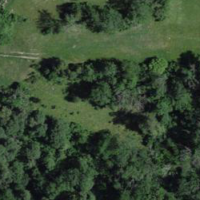
EUNIS habitat code: 43
Species observed at this site:
Oenanthe oenanthe
Turdus philomelos
Emberiza citrinella
Sylvia borin
Dendrocopos major
Turdus viscivorus
Falco peregrinus
Jynx torquilla
Sylvia atricapilla
Muscicapa striata
Phylloscopus collybita
Pernis apivorus
Cuculus canorus
Dryocopus martius
Pica pica
Certhia familiaris
Sitta europaea
Garrulus glandarius
Phoenicurus phoenicurus
Nucifraga caryocatactes
Falco tinnunculus
Picus viridis
Corvus corax
Acrocephalus scirpaceus
Accipiter nisus
Motacilla cinerea
Cyanistes caeruleus
Sturnus vulgaris
Troglodytes troglodytes
Acrocephalus palustris
Lanius collurio
Ptyonoprogne rupestris
Columba palumbus
Dryobates minor
Saxicola rubetra
Parus major
Hirundo rustica
Cinclus cinclus
Oriolus oriolus
Aquila chrysaetos
Phylloscopus trochilus
Motacilla alba
Delichon urbicum